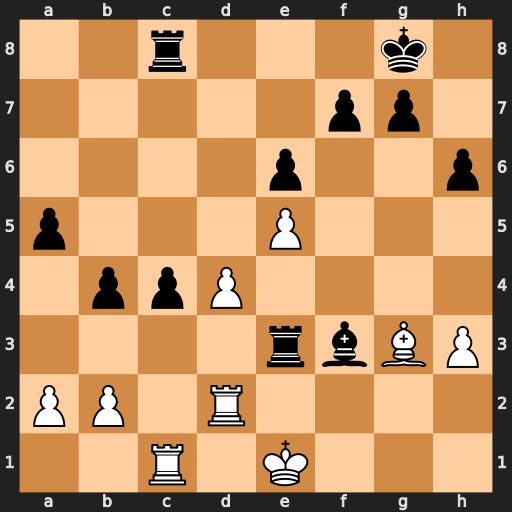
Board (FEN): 2r3k1/5pp1/4p2p/p3P3/1ppP4/4rbBP/PP1R4/2R1K3
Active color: w
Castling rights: -
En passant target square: -
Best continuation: Kf2 Ra3 bxa3